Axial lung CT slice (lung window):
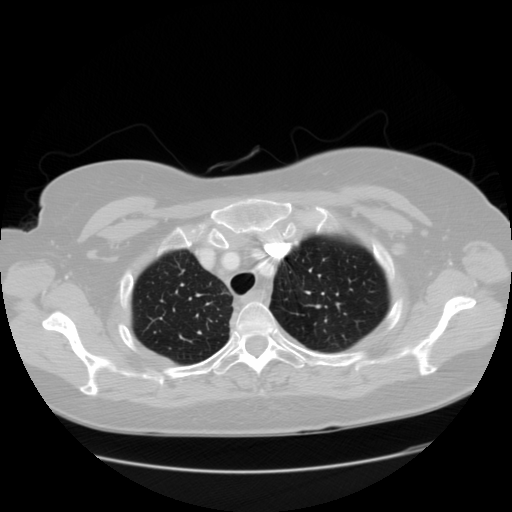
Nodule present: no